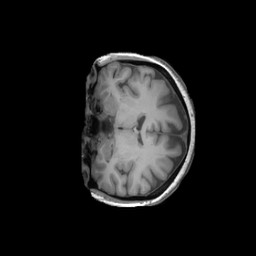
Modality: T1w
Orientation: coronal
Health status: ill
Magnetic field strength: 3 T